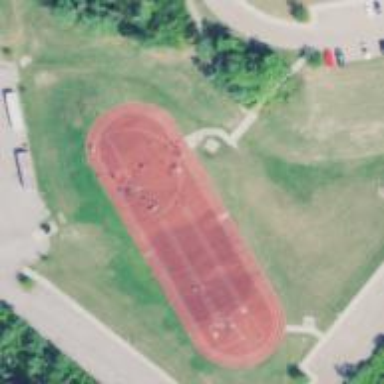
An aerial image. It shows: Track located within leisure land area.